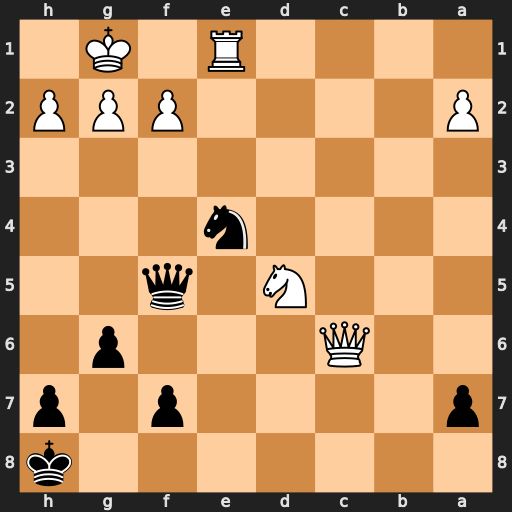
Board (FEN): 7k/p4p1p/2Q3p1/3N1q2/4n3/8/P4PPP/4R1K1
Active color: b
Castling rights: -
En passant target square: -
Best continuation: Qxf2+ Kh1 Qxe1#